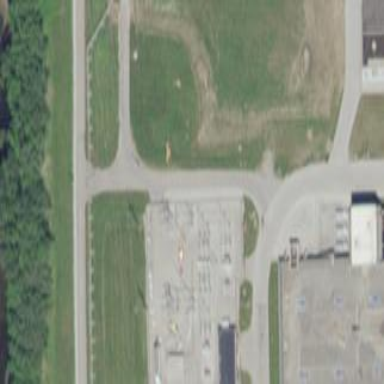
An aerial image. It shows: Power substation.